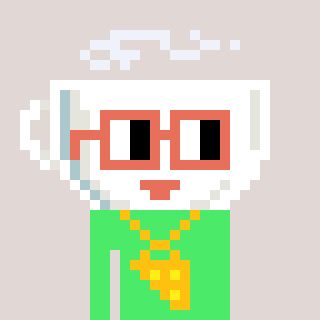
a pixel art character with square orange glasses, a mug-shaped head and a teal-colored body on a warm background